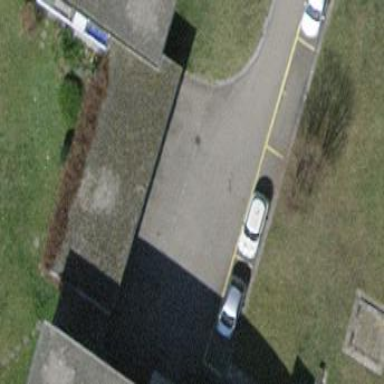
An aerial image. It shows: Garage.